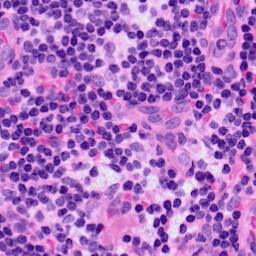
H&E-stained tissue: LymphNode